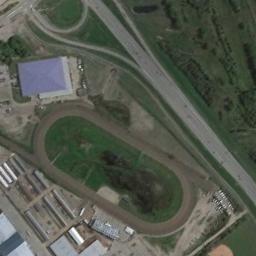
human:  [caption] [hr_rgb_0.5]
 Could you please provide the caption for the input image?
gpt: There are several roads beside the ground track field .

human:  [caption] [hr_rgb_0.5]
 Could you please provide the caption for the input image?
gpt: There is a track and field on the green field .

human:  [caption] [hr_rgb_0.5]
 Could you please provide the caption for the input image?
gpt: The track and field are next to the building and there is a road to the forest .

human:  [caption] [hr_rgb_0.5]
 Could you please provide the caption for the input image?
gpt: The ground track field is surrounded by some buildings and roads .

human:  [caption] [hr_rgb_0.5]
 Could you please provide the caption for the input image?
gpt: There are some blue buildings beside the ground track field with a brown track .